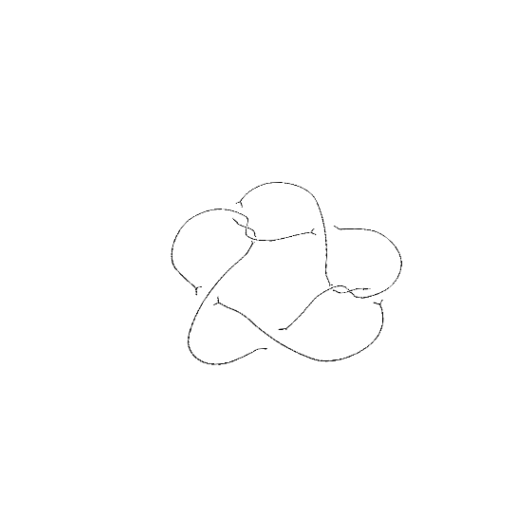
Crossing number: 9